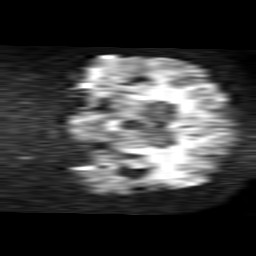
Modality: TRACE
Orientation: coronal
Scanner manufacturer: philips
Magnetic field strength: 1.5 T
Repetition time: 6.519 s
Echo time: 0.1624 s